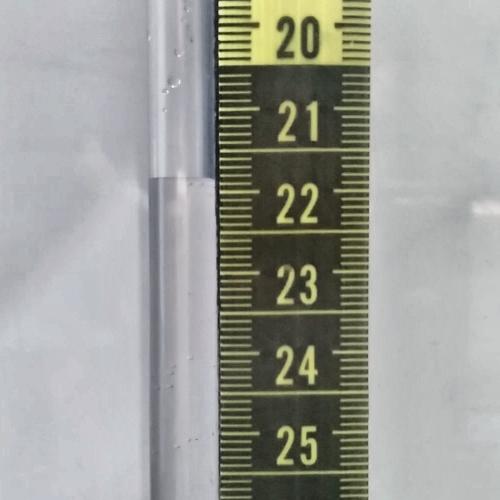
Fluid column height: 21.9 cm